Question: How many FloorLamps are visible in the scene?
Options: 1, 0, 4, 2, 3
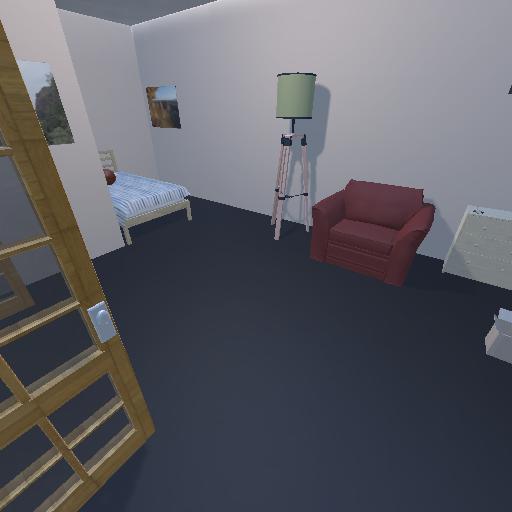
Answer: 1